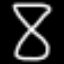
Label: hourglass